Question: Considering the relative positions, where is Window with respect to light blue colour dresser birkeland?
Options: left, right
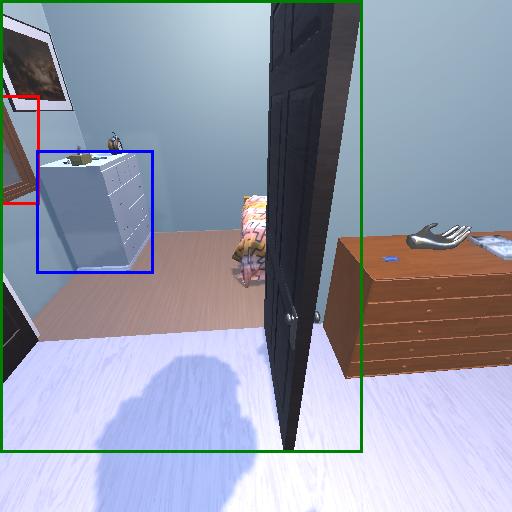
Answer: left